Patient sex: F
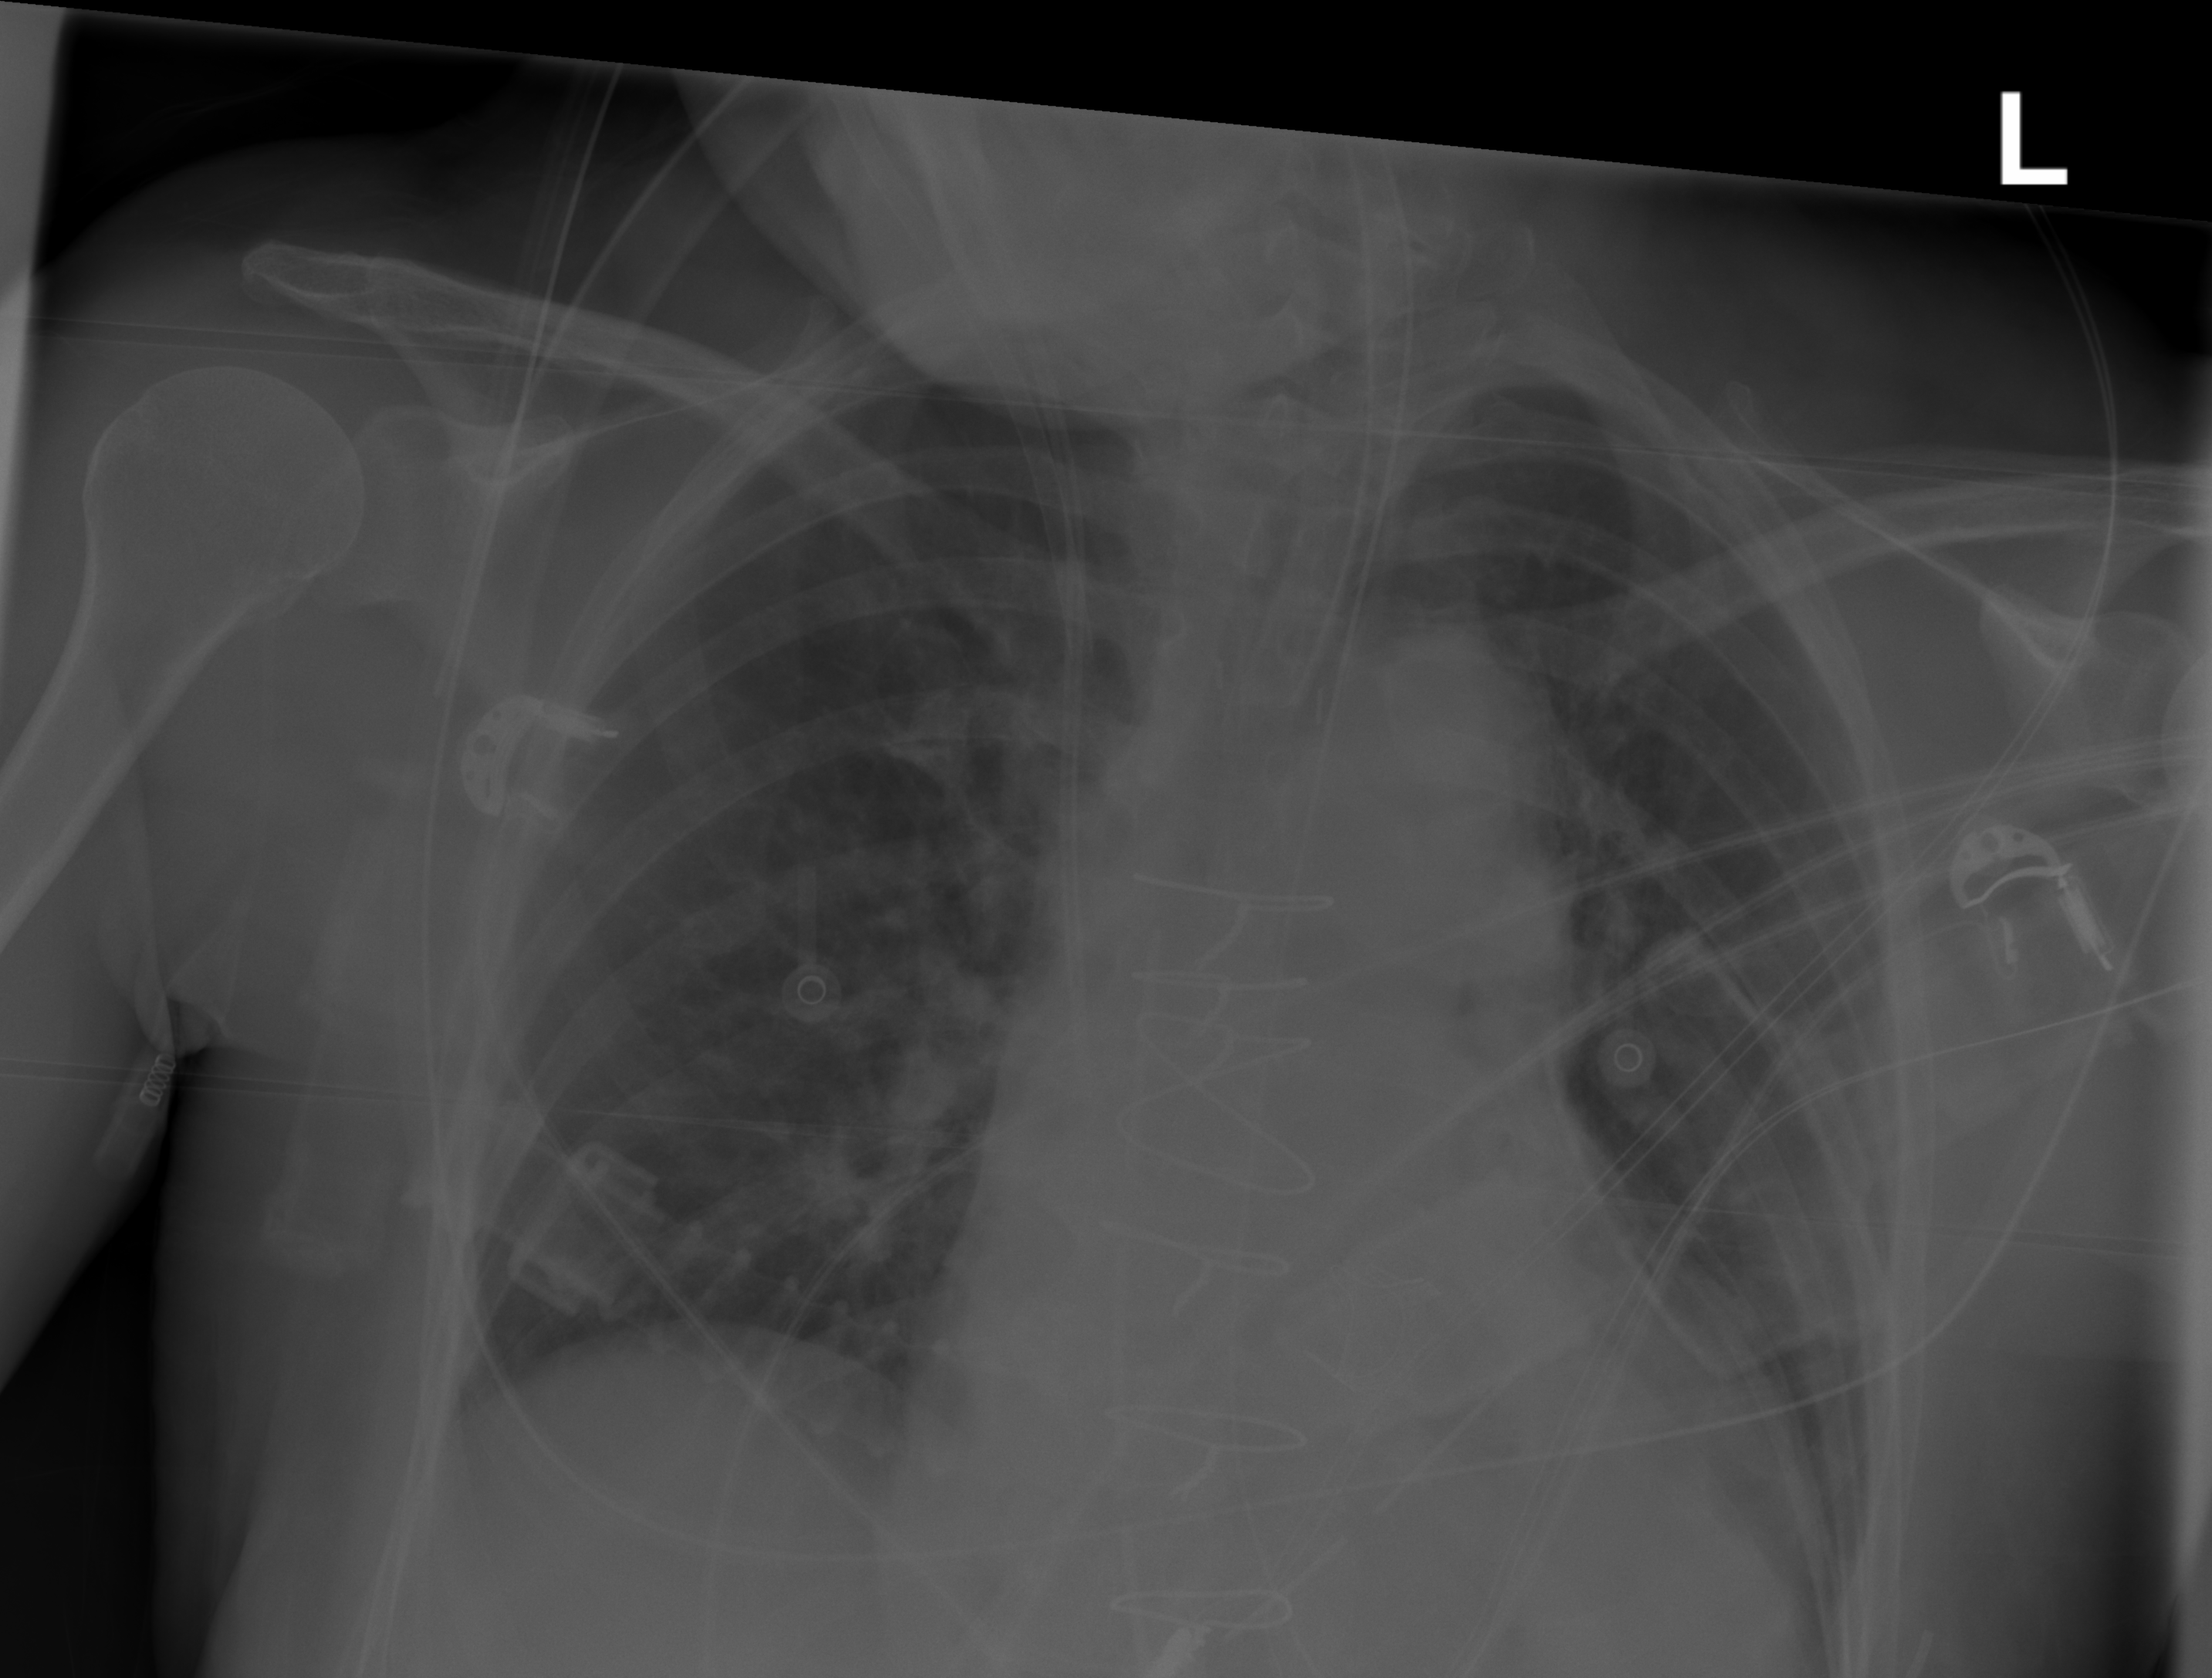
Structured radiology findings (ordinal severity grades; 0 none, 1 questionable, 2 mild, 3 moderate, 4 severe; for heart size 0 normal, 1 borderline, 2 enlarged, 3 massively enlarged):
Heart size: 2
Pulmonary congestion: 0
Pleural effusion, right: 0
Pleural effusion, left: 0
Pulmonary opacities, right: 0
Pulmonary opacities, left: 0
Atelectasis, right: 0
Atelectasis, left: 2